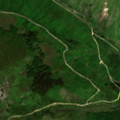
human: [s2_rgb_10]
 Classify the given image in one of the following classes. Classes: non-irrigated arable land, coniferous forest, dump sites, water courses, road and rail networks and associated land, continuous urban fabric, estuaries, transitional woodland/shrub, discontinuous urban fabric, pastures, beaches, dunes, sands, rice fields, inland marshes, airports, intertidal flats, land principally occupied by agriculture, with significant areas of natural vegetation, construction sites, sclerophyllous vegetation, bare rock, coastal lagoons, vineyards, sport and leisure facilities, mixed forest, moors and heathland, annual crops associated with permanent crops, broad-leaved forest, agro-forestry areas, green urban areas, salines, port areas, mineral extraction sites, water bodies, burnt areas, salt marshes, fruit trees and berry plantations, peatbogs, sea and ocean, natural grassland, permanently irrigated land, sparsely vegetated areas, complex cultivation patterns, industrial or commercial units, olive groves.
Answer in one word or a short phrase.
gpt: coniferous forest, moors and heathland, transitional woodland/shrub, sparsely vegetated areas